Question: I'm using Microsoft visual studio 2010, wpf application, including reference Dynamic data display maps.
first, that's how my project look :

I'm want to control the objects, the labels, especially on the , I want the toolbar to be stretch for all the screen horizontal. it doesn't work.
the property horizontalAligment is "Stretch".
dont know how to fix it.
there is my code in XAML :
'''
<Window x:Class="MapSample.Window1"
xmlns="http://schemas.microsoft.com/winfx/2006/xaml/presentation"
xmlns:x="http://schemas.microsoft.com/winfx/2006/xaml"
xmlns:d3="http://research.microsoft.com/DynamicDataDisplay/1.0"
Title="KHvKHb bvhk"
HorizontalContentAlignment="Center"
mc:Ignorable="d"
xmlns:d="http://schemas.microsoft.com/expression/blend/2008"
xmlns:mc="http://schemas.openxmlformats.org/markup-compatibility/2006"
d:DesignHeight="702"
SizeToContent="Manual"
d:DesignWidth="983"
WindowState="Maximized" >
<Grid Cursor="Hand"
Height="704"
Width="807">
<Grid.RowDefinitions>
<RowDefinition Height="253*" />
<RowDefinition Height="451*" />
</Grid.RowDefinitions>
<Menu Cursor="Hand"
DockPanel.Dock="Top"
Margin="0,0,12,185"
HorizontalContentAlignment="Stretch"
FlowDirection="RightToLeft"
VerticalContentAlignment="Stretch"
Background="Gainsboro"
FontWeight="Normal">
<MenuItem Header="kvbTS" FontWeight="Bold" FontSize="14">
<MenuItem Name="Open"
Header="ptH">
<MenuItem.ToolTip>
ptH kvbTS.
</MenuItem.ToolTip>
</MenuItem>
<MenuItem Name="Save"
Header="SHmvr">
<MenuItem.ToolTip>
SHmvr kvbTS.
</MenuItem.ToolTip>
</MenuItem>
<MenuItem Name="Options"
Header="hgdrvt">
<MenuItem.ToolTip>
hTSg hgdrvt.
</MenuItem.ToolTip>
</MenuItem>
<MenuItem Name="Close"
Header="sgvr">
<MenuItem.ToolTip>
sgvr tvKHnyt zv.
</MenuItem.ToolTip>
</MenuItem>
</MenuItem>
<MenuItem Header="yTSyrh"
FontWeight="Bold"
FontSize="14">
<MenuItem Header="yTSyrt grpym" >
<MenuItem Name="CreatGraph"
Header="grp hmTSyg zmn KHpvnkTSyh SHl dyvk" />
<MenuItem Name="CreatGraph2"
Header=" grp hmTSyg AyKHvnym h`vbrym At hmprT mtvKH KHll hAyKHvnym SHnvrv" />
<MenuItem Name="CreatGraph3"
Header=" grp hmTSyg zmn KHpvnkTSyh SHl mrHk mhmKH'm lmslvl hyry" />
<MenuItem Name="CreatGraph4"
Header=" 'grp hmTSyg At grp A' vgrp g" />
</MenuItem>
<MenuItem Header="yTSyrt mpvt">
<MenuItem Name="CreatMap1"
Header="mph SHtTSyg n'TS hnpylh hAmytyt mvl n'TS nkvdt HytvKH htTSpytnym vhmrHk bynhm" />
<MenuItem Name="CreatMap2"
Header=" mph SHtKHyl At hmKH'm, hAyKHvn SHhtkbl, mykvmy htTSpytnym vhAzymvTym SHlhm" />
</MenuItem>
</MenuItem>
</Menu>
<d3:ChartPlotter Name="plotter" Visible="-180,-90,360,180" Height="470" Width="700"
MouseLeftButtonDown="plotter_MouseLeftButtonDown"
MouseRightButtonDown="plotter_MouseRightButtonDown"
Margin="54,117"
Grid.RowSpan="2">
<d3:ChartPlotter.DataTransform>
<d3:MercatorTransform/>
</d3:ChartPlotter.DataTransform>
<d3:Map>
<d3:OpenStreetMapServer/>
</d3:Map>
<d3:CursorCoordinateGraph Cursor="Pen"
OpacityMask="Black" />
<d3:AxisCursorGraph/>
</d3:ChartPlotter>
<Label Content=":tvTSAvt "
Height="136"
HorizontalAlignment="Left"
Margin="-160,118,0,0"
Name="lbl_resualt_measurement"
VerticalAlignment="Top"
Width="196"
HorizontalContentAlignment="Right"
Grid.RowSpan="2" />
<Button Content="hKHns nkvdh"
Height="23"
HorizontalAlignment="Right"
Margin="0,74,110,0"
Name="btn_InsertPoint"
VerticalAlignment="Top"
Width="78"
Click="btn_insertPoint_Click"
HorizontalContentAlignment="Center"
VerticalContentAlignment="Center" />
<TextBox Visibility="Collapsed"
Height="23"
HorizontalAlignment="Left"
Margin="317,74,0,0"
Name="txt_Vertical"
VerticalAlignment="Top"
Width="143"
Text="hKHns tHvm bTSyr hAnKHy"
GotFocus="txt_Vertical_GotFocus"
HorizontalContentAlignment="Center"
VerticalContentAlignment="Center" />
<TextBox
Visibility="Collapsed"
Height="23"
HorizontalAlignment="Left"
Margin="466,74,0,0"
Name="txt_Horizental"
VerticalAlignment="Top"
Width="143"
Text="hKHns tHvm bTSyr hAvpky"
GotFocus="txt_Horizental_GotFocus"
HorizontalContentAlignment="Center"
VerticalContentAlignment="Center" />
<Label Content=":AzymvTym mtkblym "
Height="86"
HorizontalAlignment="Left"
Margin="-160,39,0,0"
Name="lbl_Azimuth"
VerticalAlignment="Top"
Grid.Row="1"
Width="201"
HorizontalContentAlignment="Right" />
<Image Height="35"
HorizontalAlignment="Left"
Margin="665,26,0,0"
Name="PushPinImage"
Stretch="Uniform"
VerticalAlignment="Top"
Width="30"
Source="/MapSample;component/Images/Push_Pin1.png"
MouseLeftButtonDown="PushPinImage_MouseLeftButtonDown" />
<Image Height="35"
HorizontalAlignment="Right"
Margin="0,26,149,0"
Name="PolygonImage"
Stretch="Uniform"
VerticalAlignment="Top"
Width="39"
Source="/MapSample;component/Images/Maps-Polygon-icon.png"
MouseLeftButtonDown="PolygonImage_MouseLeftButtonDown" />
<Image Height="35"
HorizontalAlignment="Left"
Margin="572,26,0,0"
Name="MesurmentImage"
Stretch="Uniform"
VerticalAlignment="Top"
Width="41"
Source="/MapSample;component/Images/Mesurment.ico"
MouseLeftButtonDown="MesurmentImage_MouseLeftButtonDown" />
<Image Height="40"
HorizontalAlignment="Left"
Margin="524,24,0,0"
Name="RadiusImage"
Stretch="Uniform"
VerticalAlignment="Top"
Width="42"
Source="/MapSample;component/Images/CircleCR.png"
MouseLeftButtonDown="RadiusImage_MouseLeftButtonDown" />
</Grid>
</Window>
'''
Thanks.
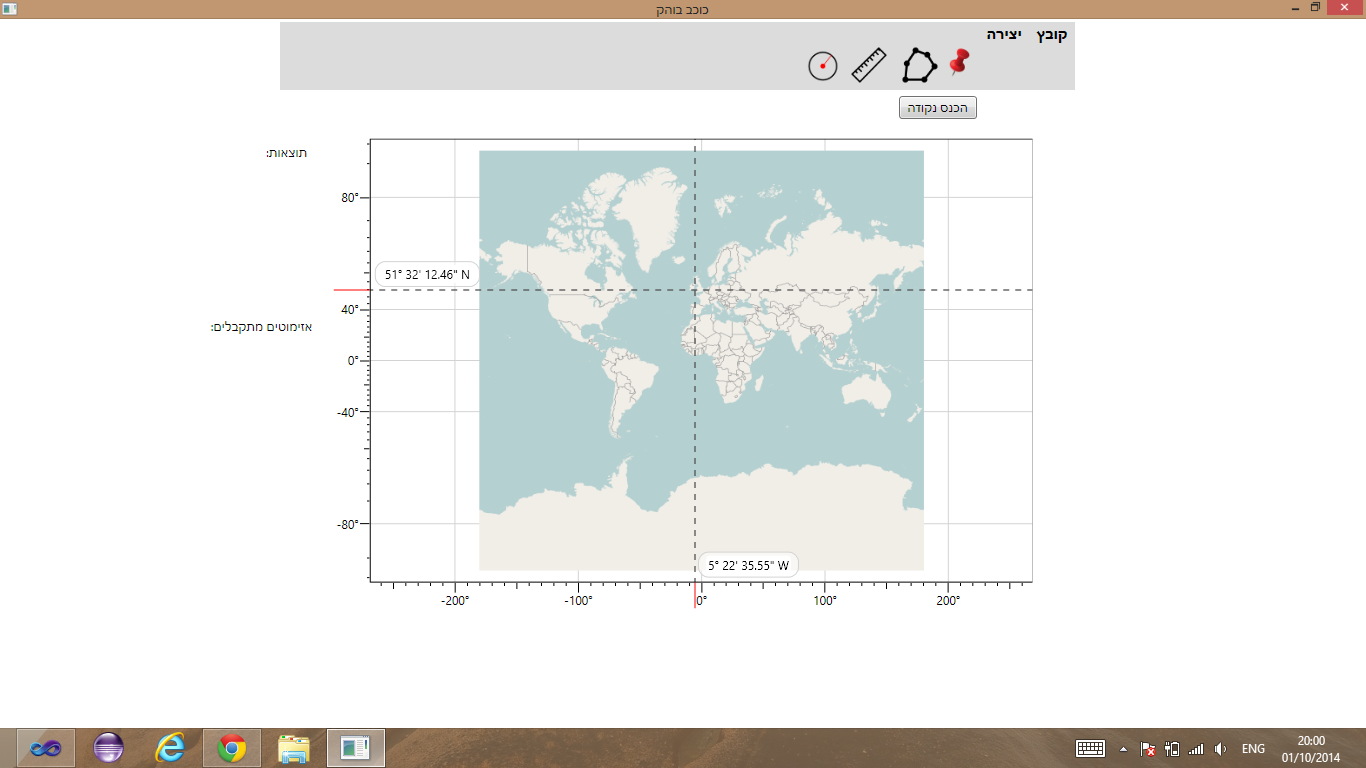
Answer: The 'Menu' is stretched as much as it can. The limit is always set by the parent container.
In this case, your 'Menu' is in a 'Grid' which has an hardcoded width of '807' so your 'Menu' won't get any wider than that.
Remove that constraint on your 'Grid' and the menu will take stretch to the entire available space.
If you are used to HTML, it would be like having a 'width: 100%' element in a 'div' with 'width: 807px'. The inner element can't stretch beyond the parent's limits.